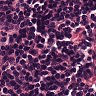
Metastatic tissue present: no